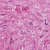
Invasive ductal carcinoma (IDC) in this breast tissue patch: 0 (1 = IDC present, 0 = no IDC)